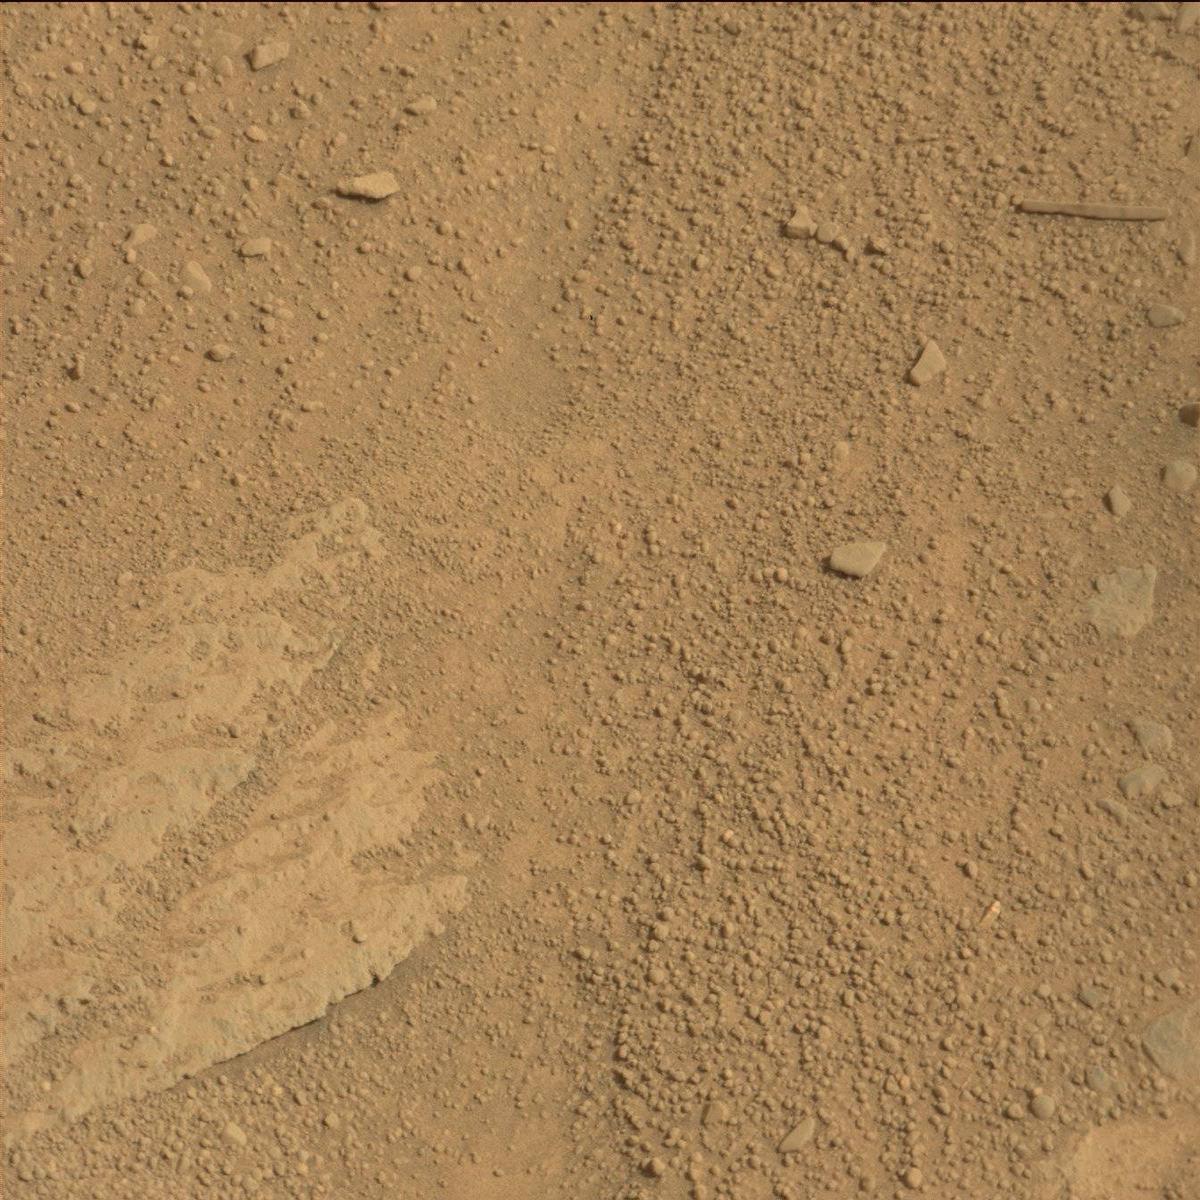
Terrain classes present: Bedrock, Rock, Sand / Soil